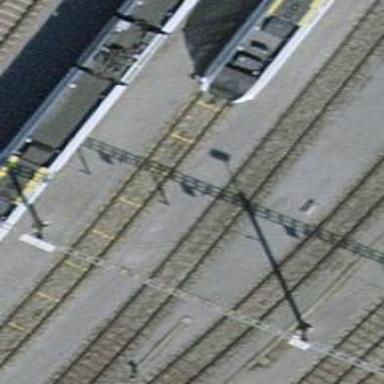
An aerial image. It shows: Railway yard with electrified contact lines.